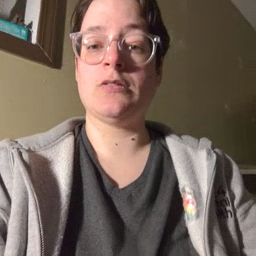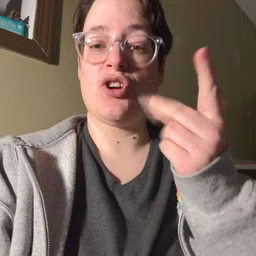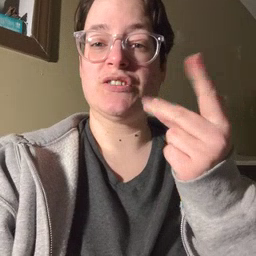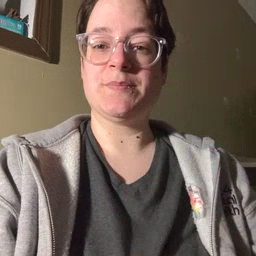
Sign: dog